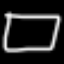
Label: square